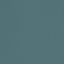
Land use / land cover: SeaLake